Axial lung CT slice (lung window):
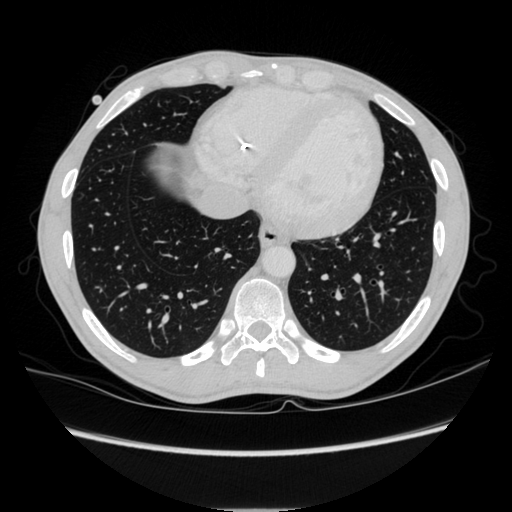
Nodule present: no